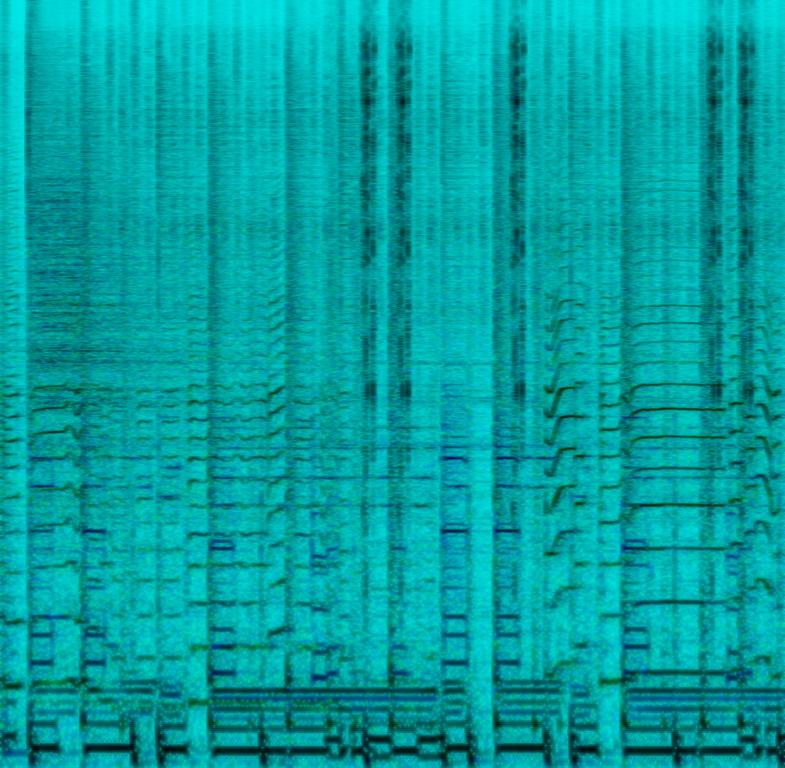
The low quality recording features some camera shuttering sound effects and a jazz song playing in the background. The song consists of a cool saxophone solo melody over groovy bass, easygoing electric guitar chords in the left channel of the stereo image and energetic drums. It sounds easygoing and energetic at the same time.